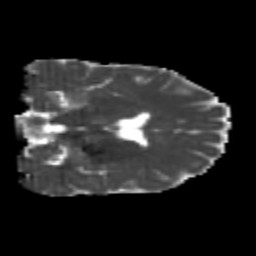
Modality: MD
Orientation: coronal
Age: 21
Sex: male
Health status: healthy
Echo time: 0.074 s